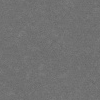
Atmospheric dust classification: dusty